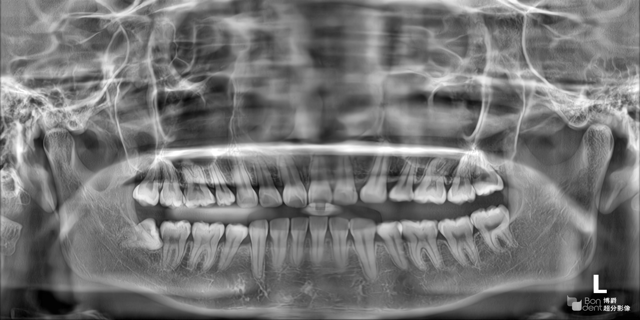
adult